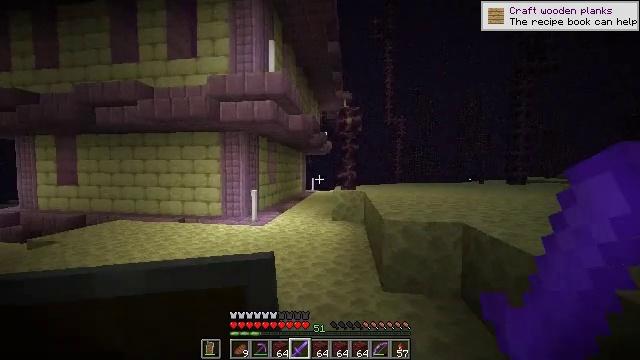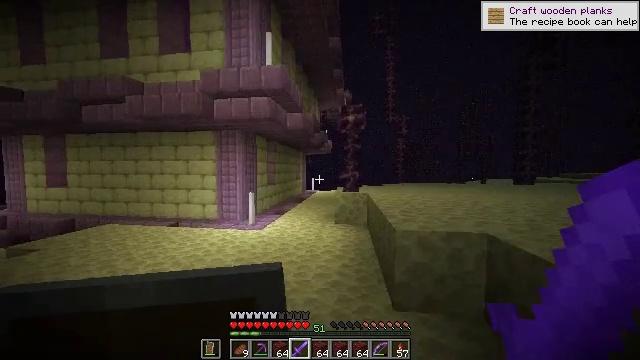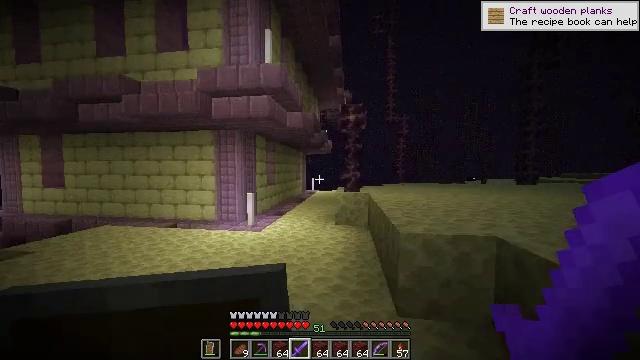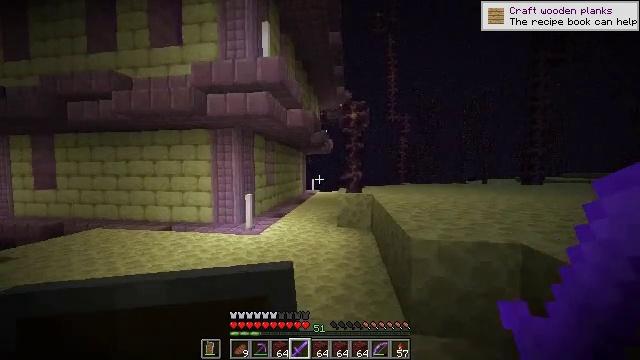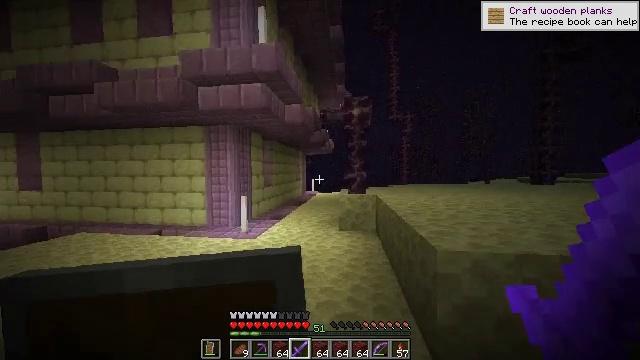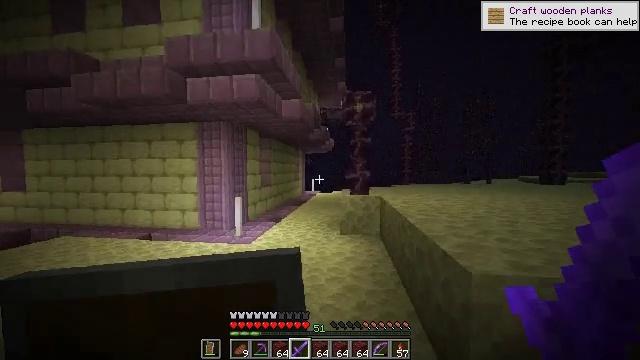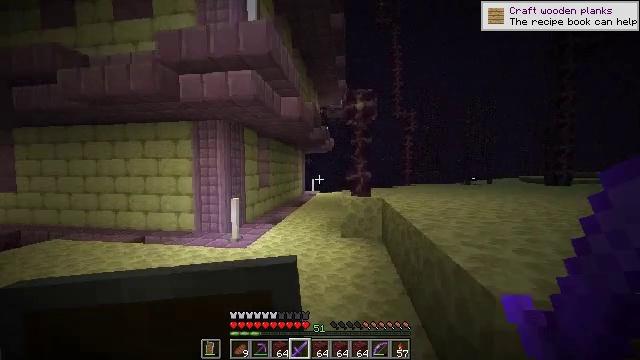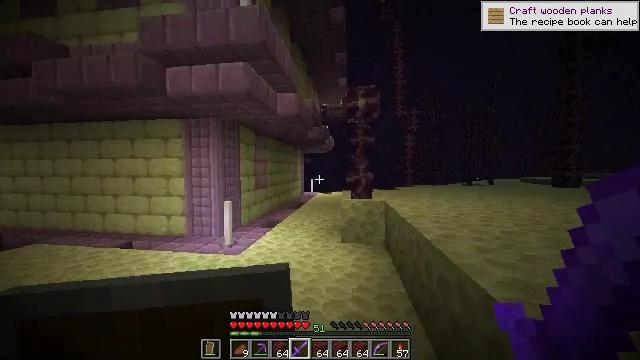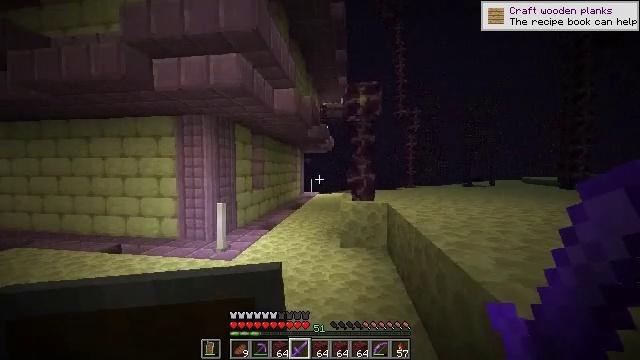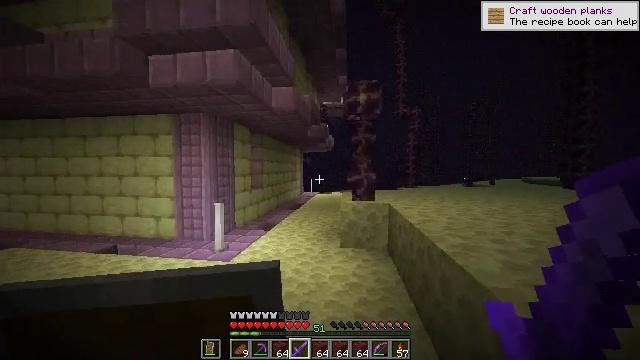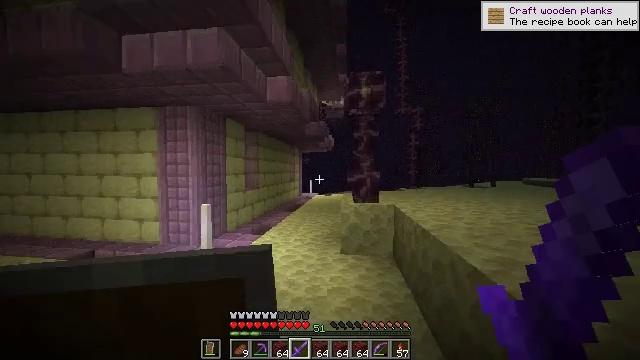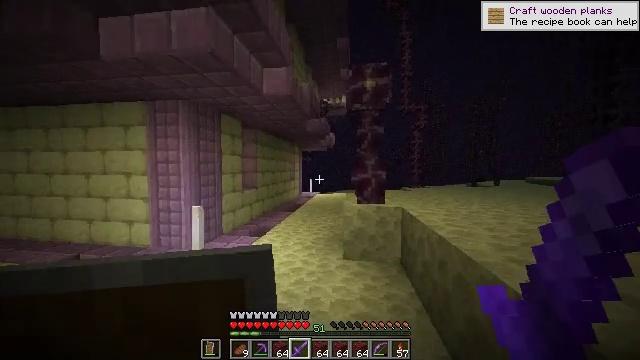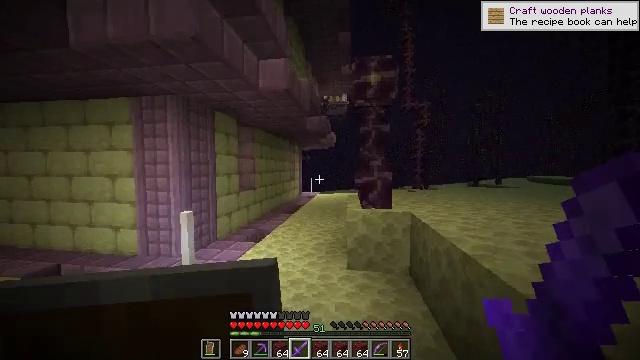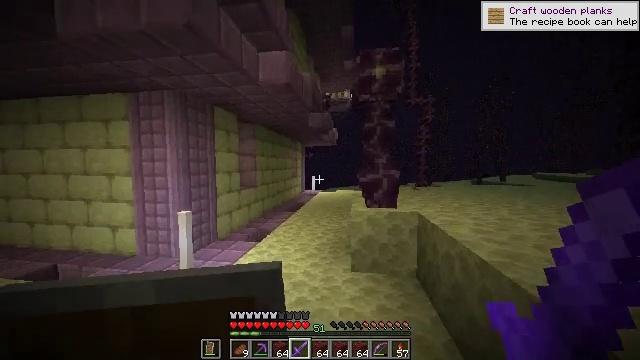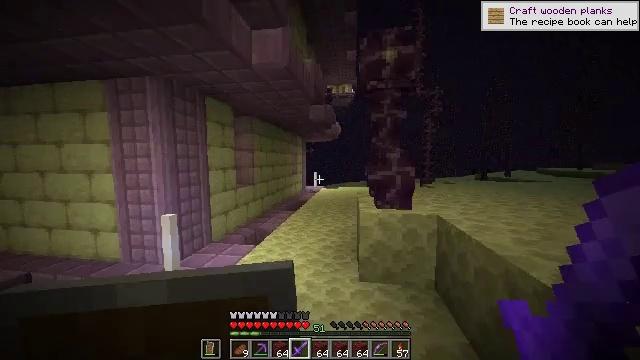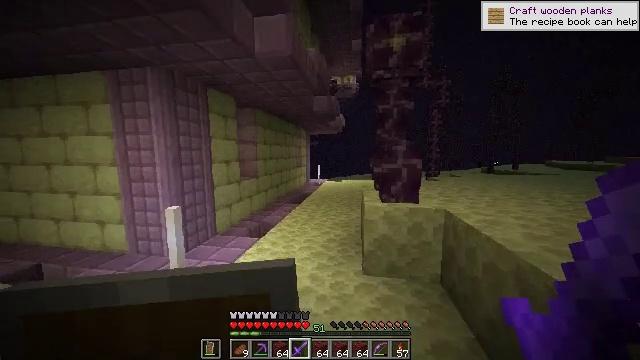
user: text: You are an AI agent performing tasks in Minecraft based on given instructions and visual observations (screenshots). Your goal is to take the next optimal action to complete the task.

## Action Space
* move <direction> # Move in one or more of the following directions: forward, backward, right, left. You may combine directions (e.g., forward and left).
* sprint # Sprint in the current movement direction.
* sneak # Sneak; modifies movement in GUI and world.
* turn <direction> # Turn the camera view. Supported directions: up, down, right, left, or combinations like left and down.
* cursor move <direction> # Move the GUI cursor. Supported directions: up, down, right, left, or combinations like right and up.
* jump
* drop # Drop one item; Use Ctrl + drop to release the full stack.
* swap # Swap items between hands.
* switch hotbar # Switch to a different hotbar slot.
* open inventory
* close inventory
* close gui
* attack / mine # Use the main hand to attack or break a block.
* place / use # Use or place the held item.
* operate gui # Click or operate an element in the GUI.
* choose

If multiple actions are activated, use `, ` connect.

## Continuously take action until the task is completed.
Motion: motion action
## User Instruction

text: Attack the end stone bricks to collect them.
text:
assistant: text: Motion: move forward
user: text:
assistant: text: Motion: move forward
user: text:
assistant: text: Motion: move forward
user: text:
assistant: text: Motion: move forward
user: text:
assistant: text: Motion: move forward
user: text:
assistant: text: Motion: move forward
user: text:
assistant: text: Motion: move forward
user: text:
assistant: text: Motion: move forward
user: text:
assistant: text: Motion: move forward
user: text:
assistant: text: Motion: move forward
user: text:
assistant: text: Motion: move forward
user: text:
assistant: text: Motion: move forward
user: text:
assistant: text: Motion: move forward
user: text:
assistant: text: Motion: move forward, turn down
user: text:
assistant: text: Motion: move forward, turn left and down
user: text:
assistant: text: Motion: move forward
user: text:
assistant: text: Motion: move forward
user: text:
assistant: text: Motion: move forward
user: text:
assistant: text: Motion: move forward
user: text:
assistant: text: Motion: move forward
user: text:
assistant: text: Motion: move forward
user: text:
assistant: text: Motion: move forward
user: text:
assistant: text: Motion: move forward
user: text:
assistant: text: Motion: move forward
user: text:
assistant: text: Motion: move forward
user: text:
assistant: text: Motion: move forward
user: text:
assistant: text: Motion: move forward
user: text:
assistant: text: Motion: move forward
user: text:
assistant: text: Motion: move forward
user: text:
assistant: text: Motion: move forward